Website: macys
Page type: gifting
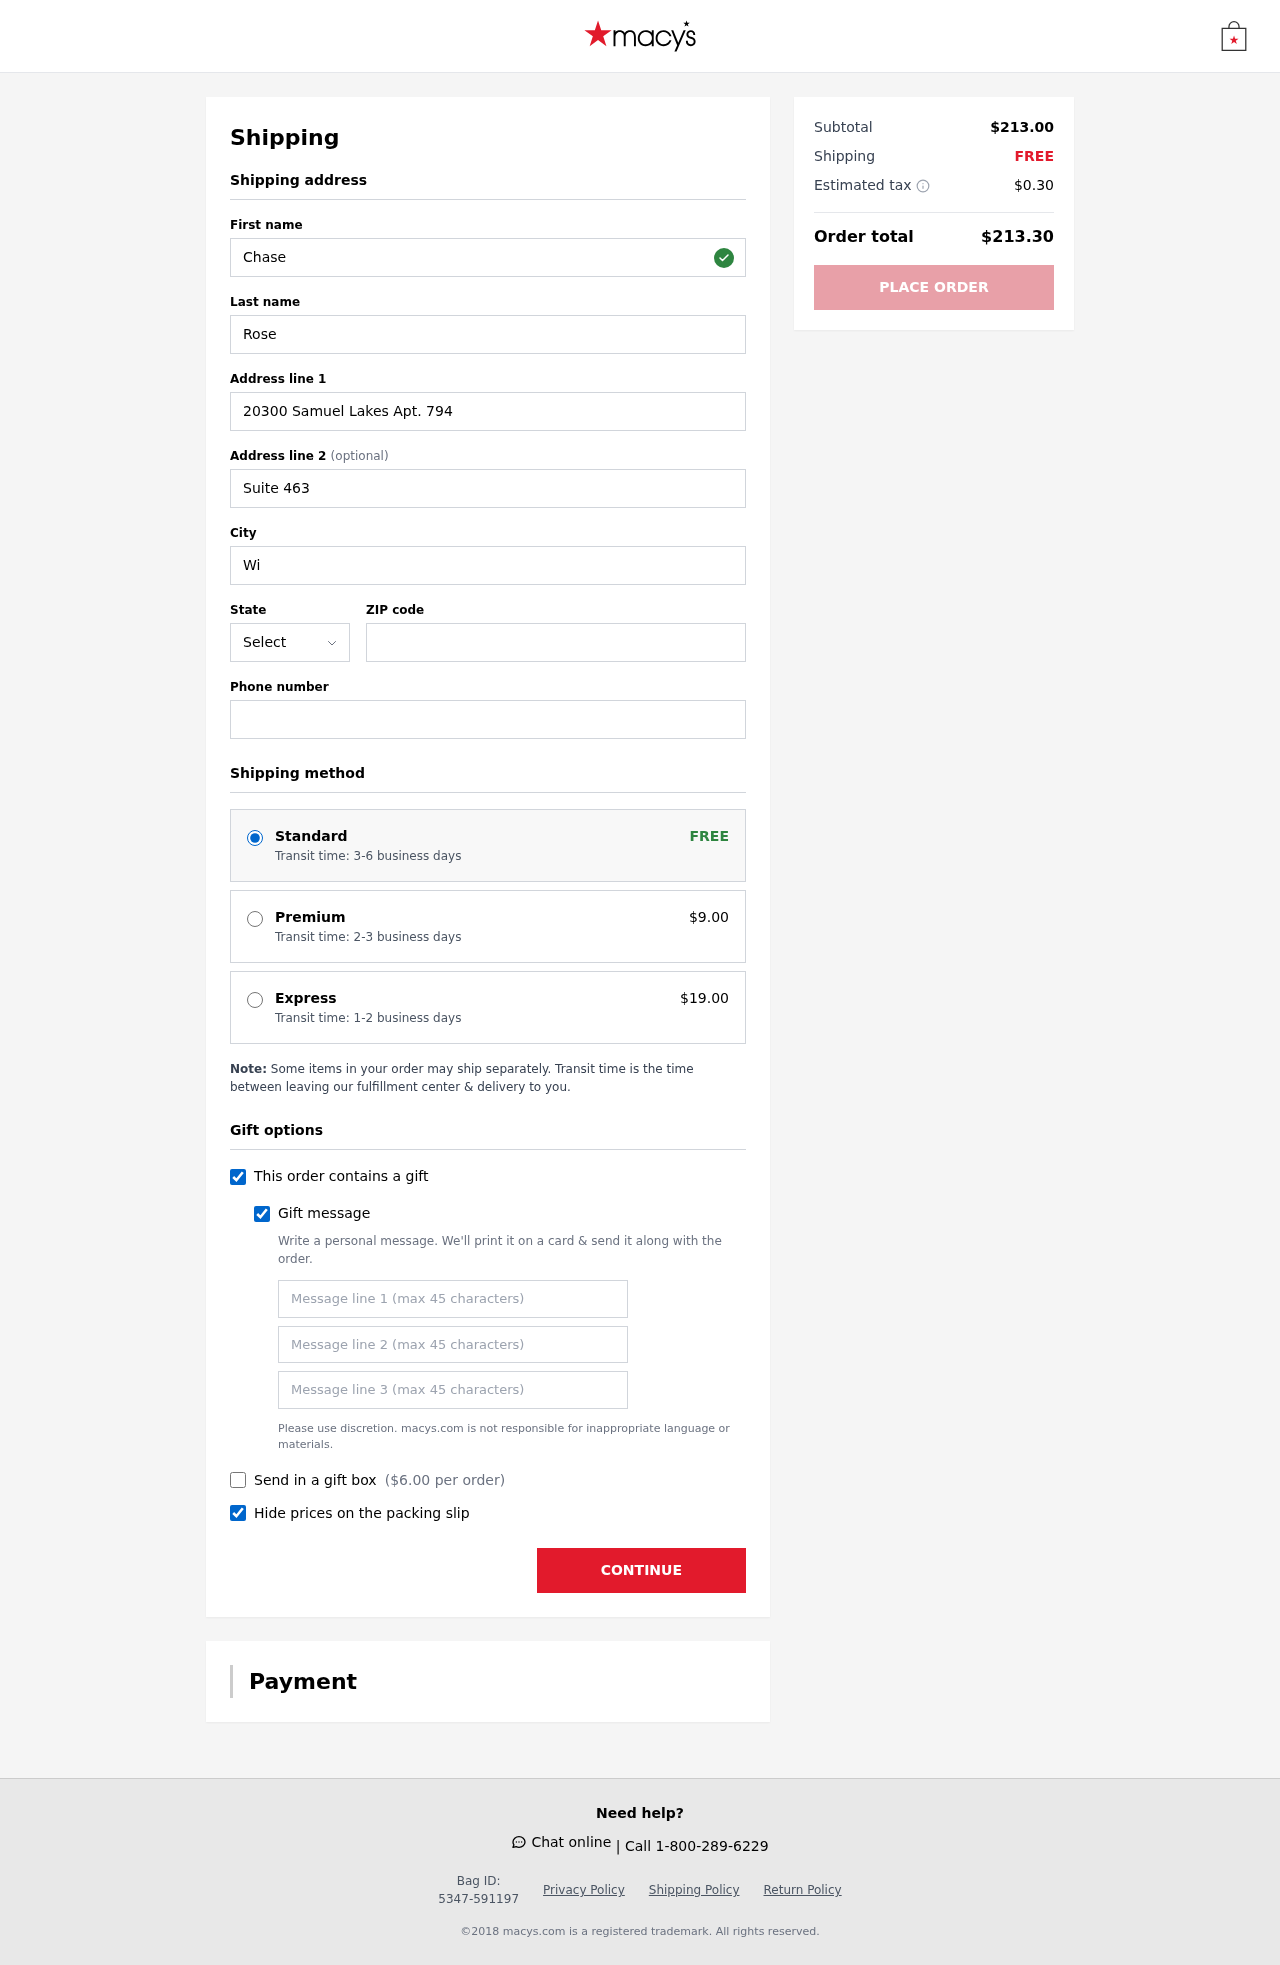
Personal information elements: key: PII_STATE_ABBR
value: DE
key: PII_FIRSTNAME
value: Chase
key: PII_LASTNAME
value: Rose
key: PII_STREET
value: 20300 Samuel Lakes Apt. 794
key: PII_STREET2
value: Suite 463
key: PII_CITY
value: Williamtown
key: PII_POSTCODE
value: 81965
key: PII_PHONE
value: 2418861223
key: PII_GIFT_MESSAGE
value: Hey Melissa, I remember you mentioning how much you needed some fresh shoes for those special occasions. I thought these would be perfect for you—they're stylish and classic, just like you! Enjoy stepping into something new!  Chase
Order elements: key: ORDER_SHIPPING_STANDARD
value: Transit time: 3-6 business days
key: ORDER_SHIPPING_PREMIUM
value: Transit time: 2-3 business days
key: ORDER_SHIPPING_PREMIUM_PRICE
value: $9.00
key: ORDER_SHIPPING_EXPRESS
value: Transit time: 1-2 business days
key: ORDER_SHIPPING_EXPRESS_PRICE
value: $19.00
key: ORDER_GIFT_BOX_PRICE
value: $6.00
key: ORDER_SUBTOTAL
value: $213.00
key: ORDER_SHIPPING_COST
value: FREE
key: ORDER_TAX
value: $0.30
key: ORDER_TOTAL
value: $213.30